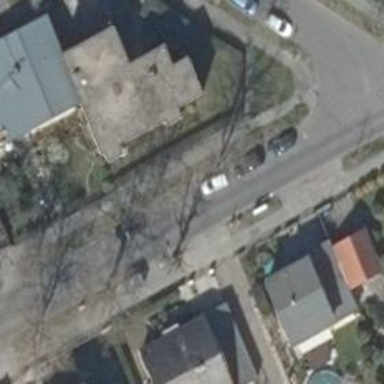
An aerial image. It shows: Deciduous broadleaved tree.